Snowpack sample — Buffalo Mountain, Silverthorne, Colorado, USA (1/25/25, 10:11 AM MST)
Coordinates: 39.6222, -106.1139
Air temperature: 22 °F
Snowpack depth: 110 cm
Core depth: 30 cm
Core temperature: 42.8 °F
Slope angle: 12°, slope face: 102°
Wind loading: high
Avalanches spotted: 0
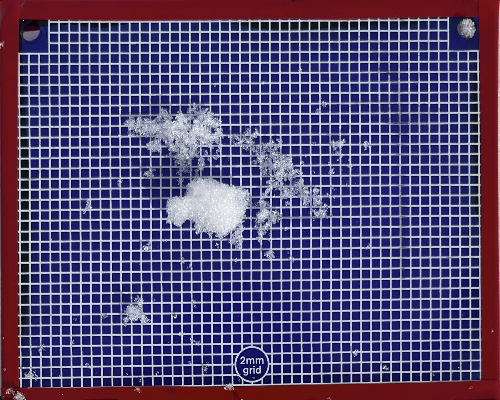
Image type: profile
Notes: No avalanches nearby, collected on the outskirts of a fire break 15 meters from the treeline, on way to Buffalo and Red Mountain